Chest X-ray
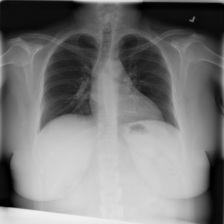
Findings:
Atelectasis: negative
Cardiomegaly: negative
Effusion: negative
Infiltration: positive
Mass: negative
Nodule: negative
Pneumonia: negative
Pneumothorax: negative
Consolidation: negative
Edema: negative
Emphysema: negative
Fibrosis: negative
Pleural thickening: negative
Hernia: negative